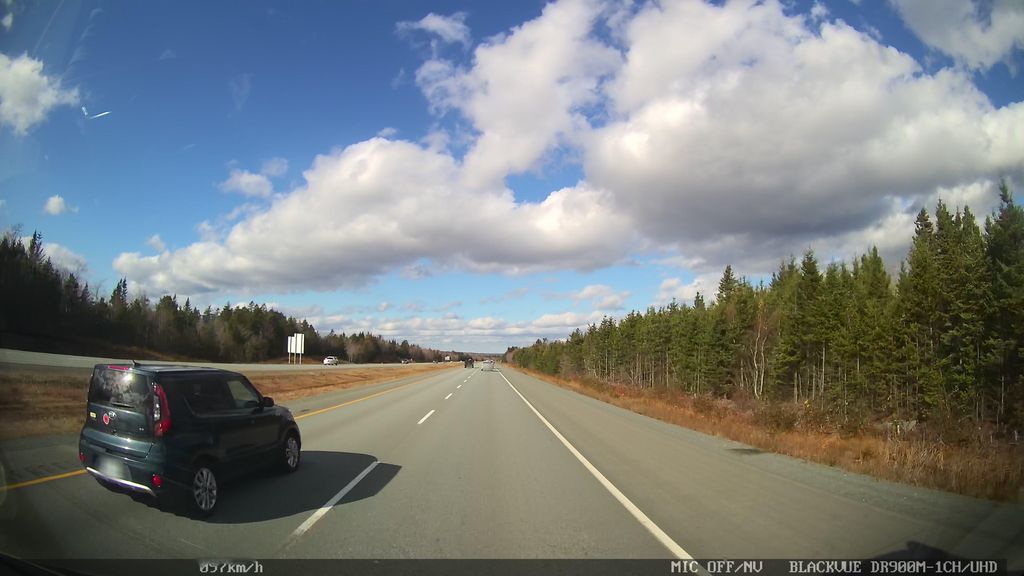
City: halifax